Question: I am having a problem with using a goove border because it looks VERY different in one of the browsers (Firefox) than the rest and not much according to the W3 spec:
> : "Looks as if it were carved in the canvas. (This is typically achieved
by creating a "shadow" from two colors that are slightly lighter and
darker than the 'border-color'.)"
The Firefox version is definitly not "slightly" lighter and causes a problem on a dark background.

Are there are tricks or techniques to get around this and make it look closer to the chrome version in the middle?
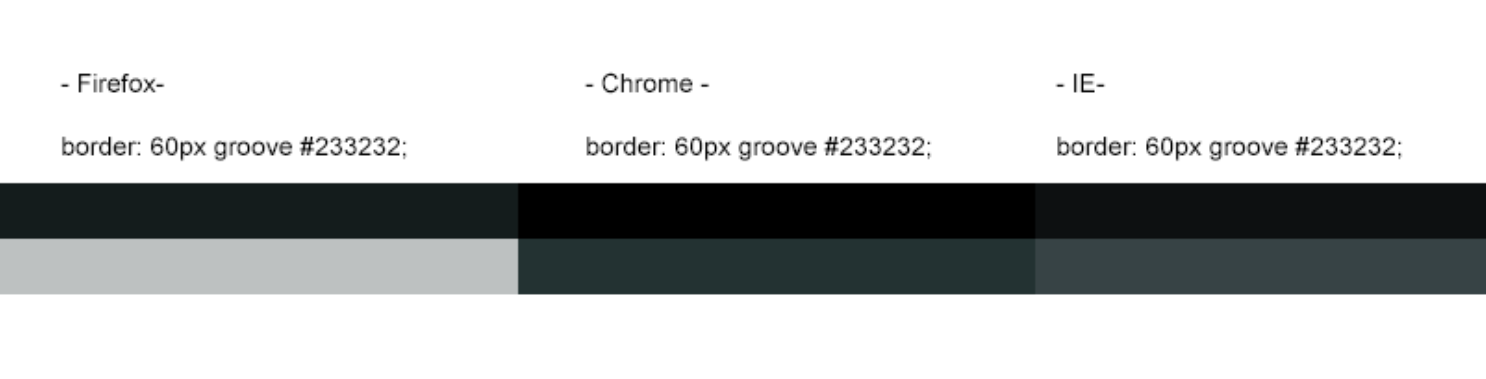
Answer: You can simulate the effect using a pseudo element with half the border of the element
And opposite color arrangement
'''
.a {
border: 60px groove #233232;
width: 100px;
height: 100px;
}
.b {
border: solid 60px #233232;
border-top-color: red;
border-left-color: red;
width: 100px;
height: 100px;
position: relative;
left: 300px;
top: -220px;
}
.b:after {
content: '';
position: absolute;
left: -30px;
top: -30px;
width: 100%;
height: 100%;
border: solid 30px #233232;
border-bottom-color: red;
border-right-color: red;
}
'''
<URL>
I have choose a red color for the demo, to make it more visible. But of course you can set that to whatever you want